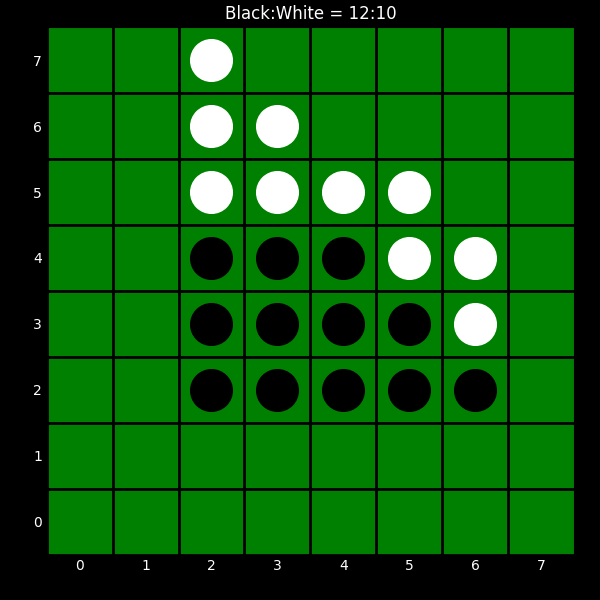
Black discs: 12
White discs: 10